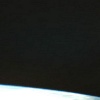
Label: space